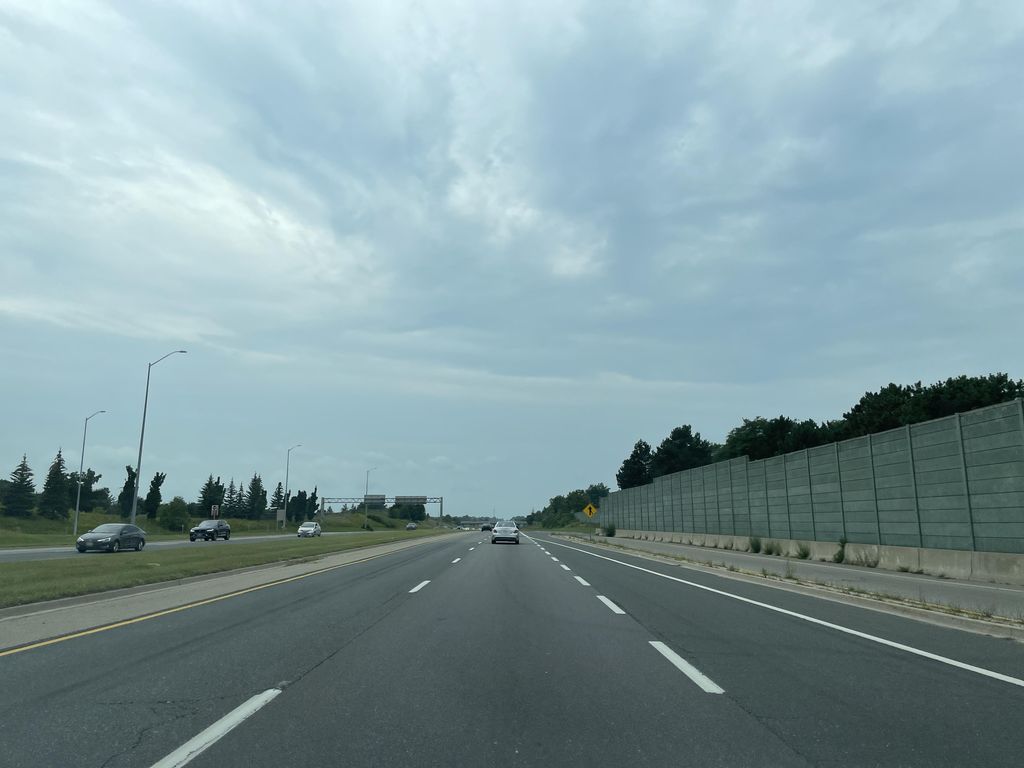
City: hamilton